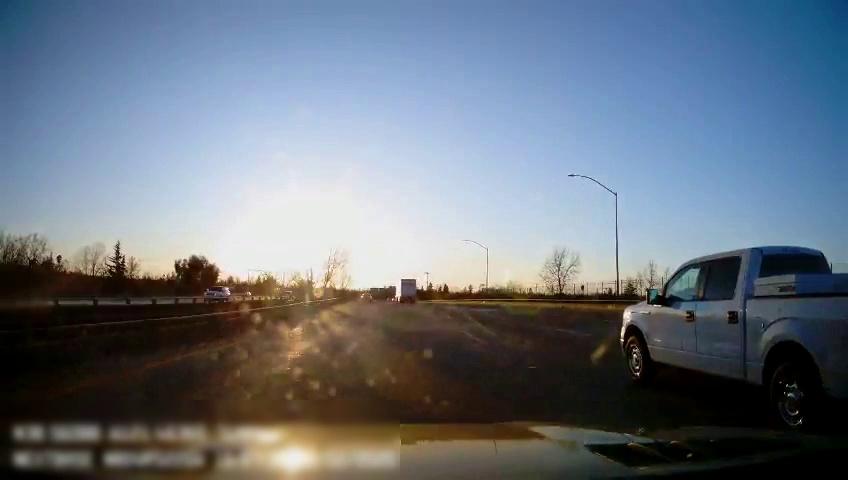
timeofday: Day
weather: Sunny
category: Drivable Space
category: Vehicles | Truck
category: Vehicles | SUV
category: Vehicles | Car
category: Vehicles | Truck